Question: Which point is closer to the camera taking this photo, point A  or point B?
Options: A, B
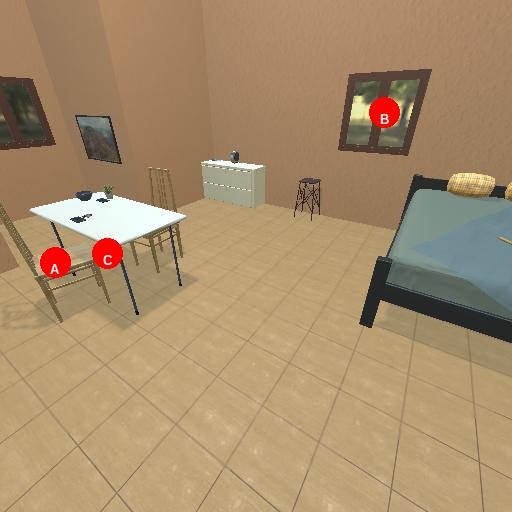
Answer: A